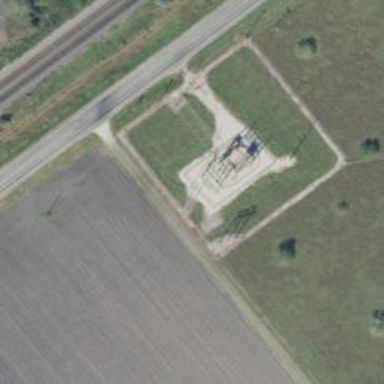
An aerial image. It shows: Power tower.